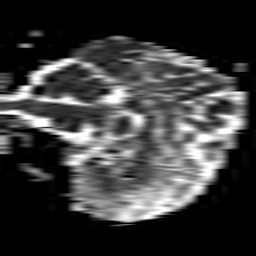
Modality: ADC
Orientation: sagittal
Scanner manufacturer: philips
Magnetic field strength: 1.5 T
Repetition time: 3.265 s
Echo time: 0.06922 s